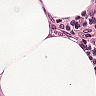
Metastatic tissue present: no